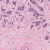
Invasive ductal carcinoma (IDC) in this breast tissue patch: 1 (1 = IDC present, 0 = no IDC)